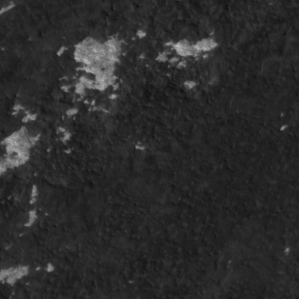
Label: non_frost